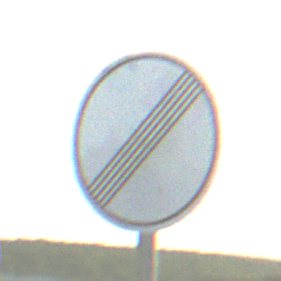
Verkehrszeichen: EndeSaemtlicherBegrenzungen
Umgebung: Outdoor, Beach
Tageszeit: SunriseSunset
Wetter: Clear
Licht: Natural
Jahreszeit: NotSpecified
Kontrast: HighContrast